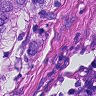
Metastatic tissue present: yes